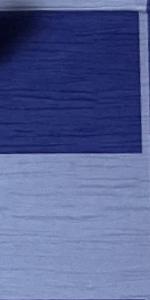
Label: Empty